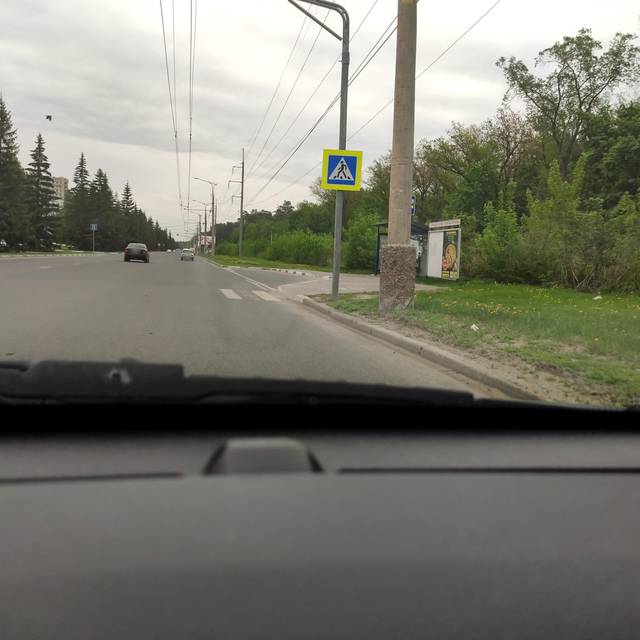
Region: Russia
Coordinates: 53.505, 49.436